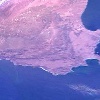
Label: land